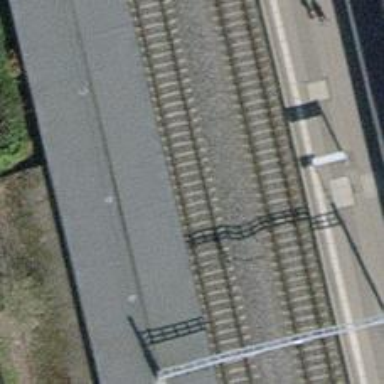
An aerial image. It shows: Stop position for public transport at railway stop.